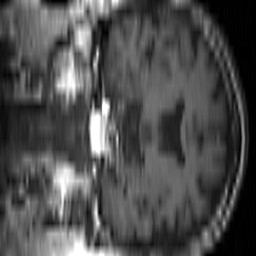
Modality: T1w
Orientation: coronal
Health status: ill
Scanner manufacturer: siemens
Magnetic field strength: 1.5 T
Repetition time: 0.4 s
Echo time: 0.014 s